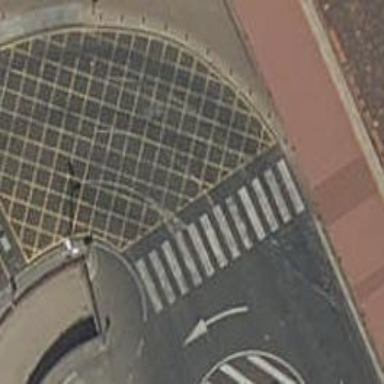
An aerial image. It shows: Zebra crossing on the road.